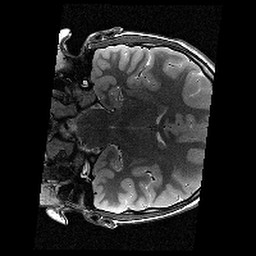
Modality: T2w
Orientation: coronal
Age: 13
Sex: male
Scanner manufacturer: siemens
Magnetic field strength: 3 T
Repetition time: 9.23 s
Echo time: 0.067 s